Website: crate-barrel
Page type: account-selection
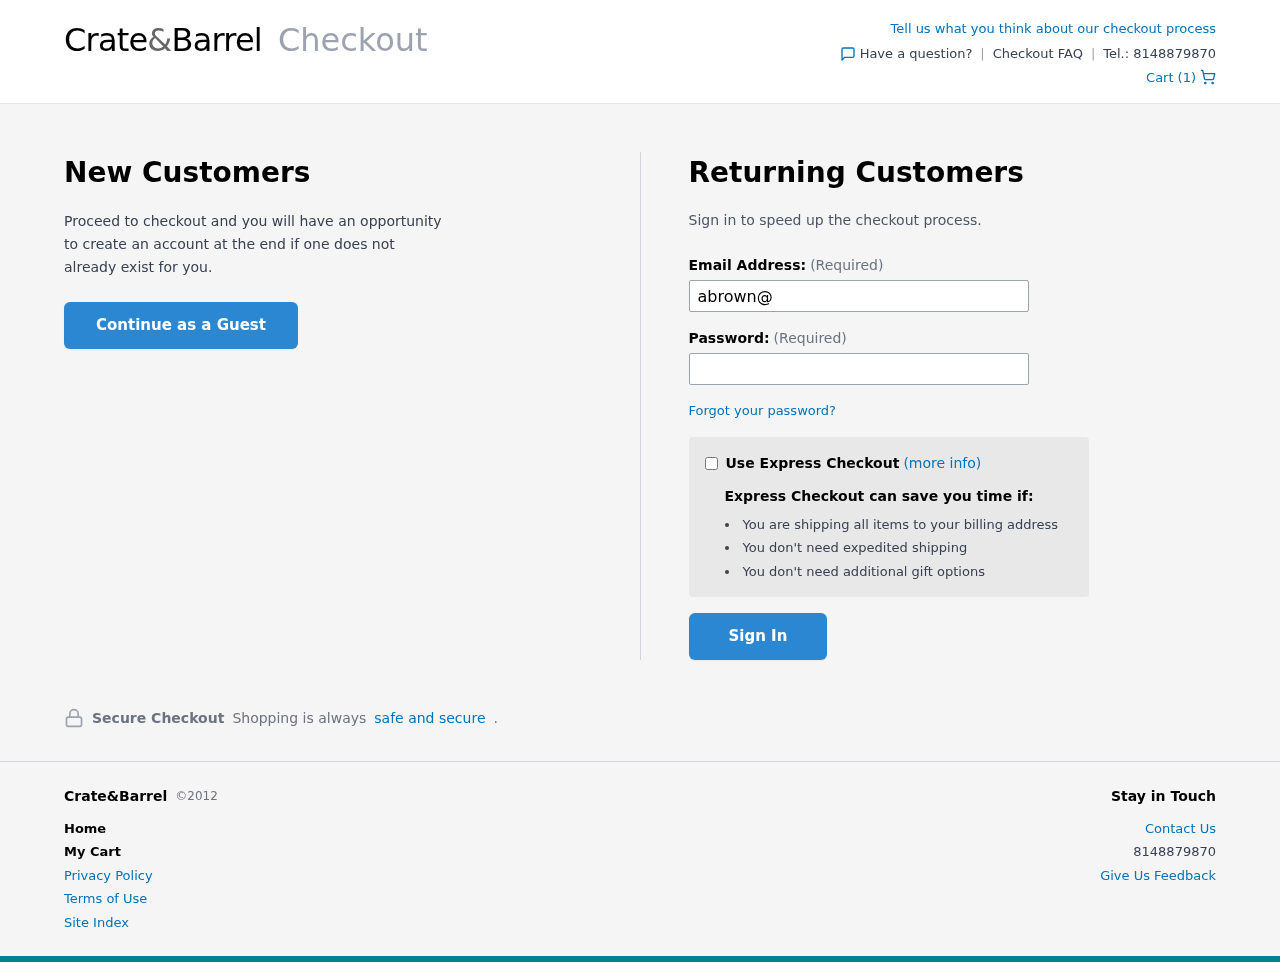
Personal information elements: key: PII_EMAIL
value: abrown@hotmail.com
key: PII_PHONE
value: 8148879870
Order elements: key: ORDER_NUM_ITEMS
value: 1